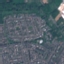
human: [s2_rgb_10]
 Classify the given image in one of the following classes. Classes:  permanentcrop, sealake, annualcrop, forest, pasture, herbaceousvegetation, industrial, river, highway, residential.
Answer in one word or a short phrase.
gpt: Residential